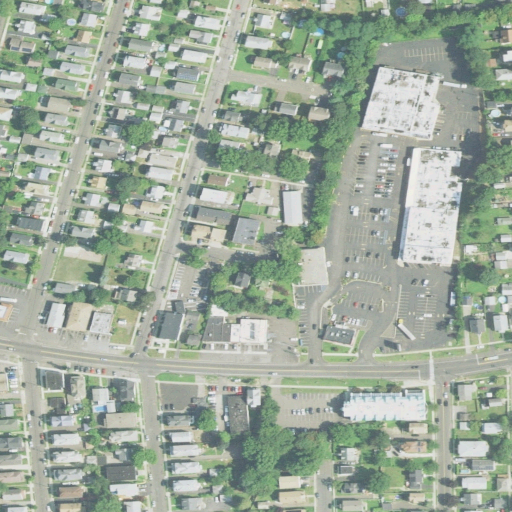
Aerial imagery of mountain in Connecticut named Success Hill containing high intensity development, medium intensity development, and low intensity development